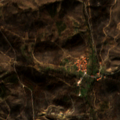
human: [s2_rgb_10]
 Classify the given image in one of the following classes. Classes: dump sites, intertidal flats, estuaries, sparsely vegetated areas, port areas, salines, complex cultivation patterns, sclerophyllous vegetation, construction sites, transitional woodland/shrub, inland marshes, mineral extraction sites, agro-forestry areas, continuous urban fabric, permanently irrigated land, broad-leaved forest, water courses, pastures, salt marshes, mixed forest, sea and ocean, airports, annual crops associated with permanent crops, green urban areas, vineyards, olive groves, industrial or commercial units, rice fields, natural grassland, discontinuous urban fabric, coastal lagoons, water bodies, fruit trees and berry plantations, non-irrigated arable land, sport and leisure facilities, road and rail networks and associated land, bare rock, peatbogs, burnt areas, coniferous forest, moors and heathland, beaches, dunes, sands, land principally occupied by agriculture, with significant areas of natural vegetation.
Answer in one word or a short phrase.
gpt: moors and heathland, transitional woodland/shrub